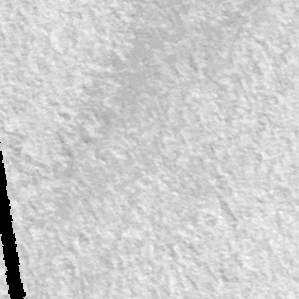
Label: frost